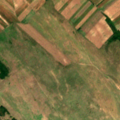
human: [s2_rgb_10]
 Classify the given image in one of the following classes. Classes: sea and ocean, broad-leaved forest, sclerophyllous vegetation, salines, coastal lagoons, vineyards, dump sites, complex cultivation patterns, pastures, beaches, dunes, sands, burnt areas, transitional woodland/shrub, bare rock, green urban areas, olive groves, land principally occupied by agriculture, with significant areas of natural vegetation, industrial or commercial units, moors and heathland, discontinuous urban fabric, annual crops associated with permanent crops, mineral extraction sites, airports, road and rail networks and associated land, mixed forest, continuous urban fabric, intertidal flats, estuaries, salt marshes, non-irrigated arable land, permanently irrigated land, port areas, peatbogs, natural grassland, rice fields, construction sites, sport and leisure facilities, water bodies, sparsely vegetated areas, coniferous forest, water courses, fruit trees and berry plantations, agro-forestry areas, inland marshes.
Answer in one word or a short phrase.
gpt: non-irrigated arable land, pastures, transitional woodland/shrub